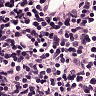
Metastatic tissue present: no